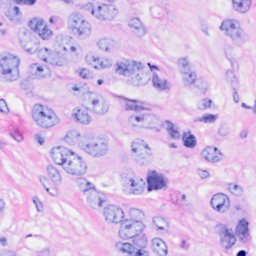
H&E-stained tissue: Breast